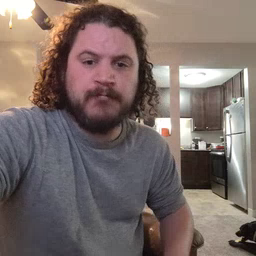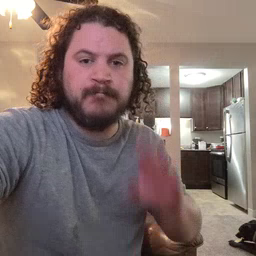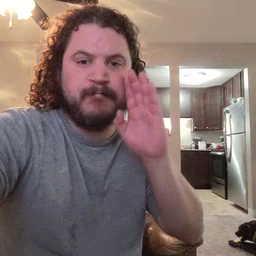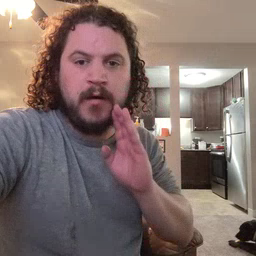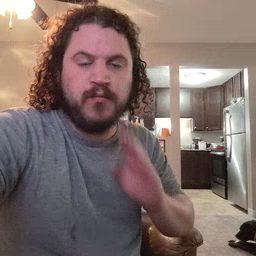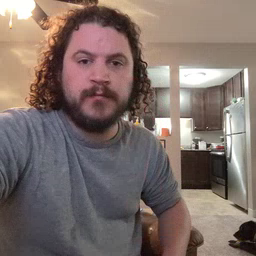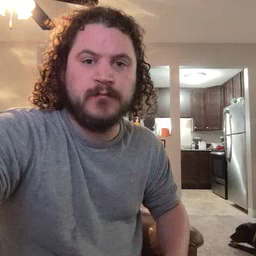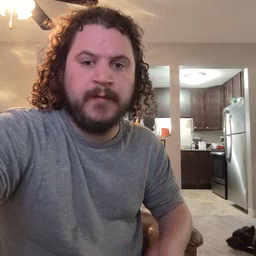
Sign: brown